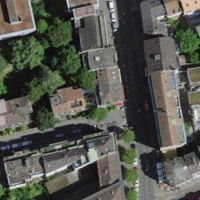
EUNIS habitat code: 54
Species observed at this site:
Motacilla cinerea
Turdus merula
Parus major
Erithacus rubecula
Streptopelia decaocto
Dendrocopos major
Phoenicurus ochruros
Garrulus glandarius
Passer domesticus
Columba palumbus